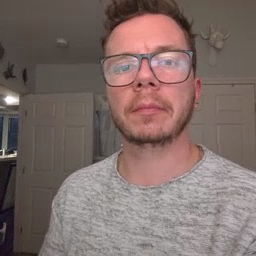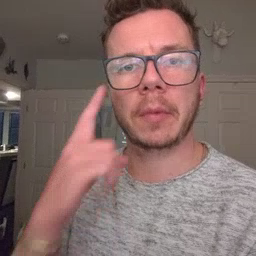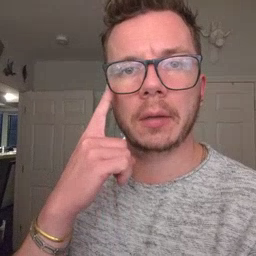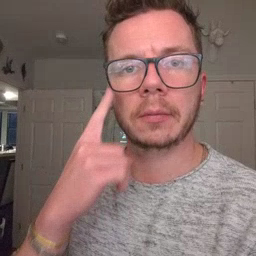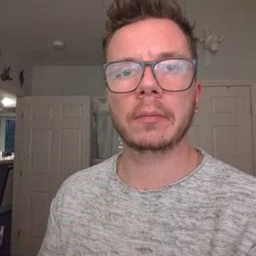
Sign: eye